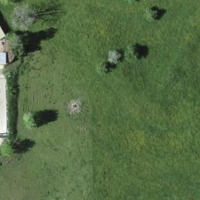
EUNIS habitat code: 25
Species observed at this site:
Cyaniris semiargus
Coenonympha pamphilus